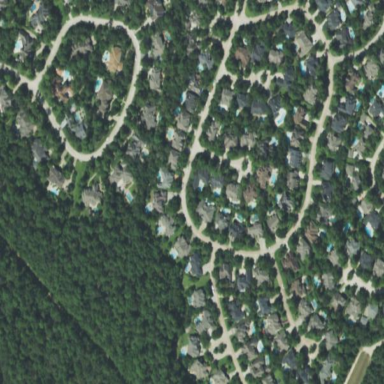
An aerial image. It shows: Residential neighbourhood.